Question: I'm working on a site that uses CSS to create hexagons. This technique uses a transform to rotate a box, clip the edges uses 'overflow:hidden' and then rotates the image inside the opposite direction to appear straight and display the hexagon, <URL> I modified to get it working. As you can see the transitions work just fine.
The problem I'm running into is now is that I want to apply a greyscale filter on hover to my design and I'm finding that all my transitions are now blurry. In Firefox Dev Edition I'm seeing the image and text start sharp, go blurry on hover, then go back to sharp. When looking in Chrome everything is blurry, hover or not.

'''
.hexContainer {width:400px;}
#categories {overflow:hidden;width:100%;margin:0 auto; padding:0 0 1em; position: relative;}
#categories .hexBox {position:relative;list-style-type:none;width:100%;padding-bottom:115%;float:left;overflow:hidden;visibility:hidden;-webkit-transform:rotate(-60deg) skewY(30deg);-ms-transform:rotate(-60deg) skewY(30deg);transform:rotate(-60deg) skewY(30deg); z-index: 10;}
#categories .hexBox *{position:absolute;visibility:visible;}
#categories .hexBox>div{width:100%;height:100%;text-align:center;color:#fff;overflow:hidden;-webkit-transform:skewY(-30deg) rotate(60deg);-ms-transform:skewY(-30deg) rotate(60deg);transform:skewY(-30deg) rotate(60deg);-webkit-backface-visibility:hidden;}
#categories .hexBox img{left:-100%;right:-100%;width:auto;height:100%;margin:0 auto; -webkit-filter: grayscale(100%); filter: grayscale(100%); transition: all 0.25s ease-in-out; -webkit-transition: all 0.25s ease-in-out;-moz-transition: all 0.25s ease-in-out; -webkit-transform: translateZ(0); }
#categories .hexBox h3 {position: absolute; bottom: 25%; left: 2%; font-weight: 300; color: #fff; transition: all 0.25s ease-in-out; -webkit-transition: all 0.25s ease-in-out;-moz-transition: all 0.25s ease-in-out;}
#categories .hexBox h3 strong {font-weight: 700; padding-left:.25em;}
#categories div p{width:90%;padding:0 5%;}
#categories .hexBox p{padding-top:50%;top:110%;padding-bottom:50%;}
/* hovers */
#categories .hexBox div:hover p{top:50%;padding-top:10%;}
#categories .hexBox div:hover img { -webkit-filter: grayscale(0%); filter: grayscale(0%); -webkit-transform: translateZ(0); }
#categories .hexBox div:hover h3 {bottom:40%;}
'''
You can see the issue here
<URL>
Any ideas on how I can fix this?
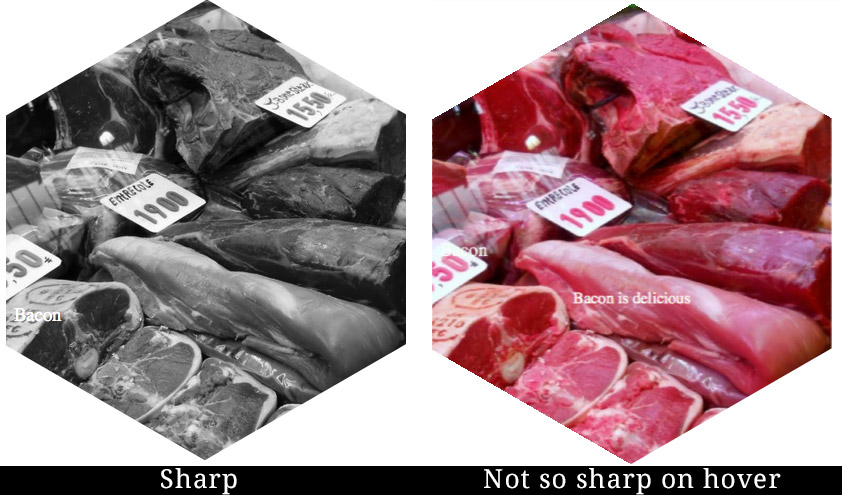
Answer: I think that I have a solution. It isn't blurred in my system, at least.
<URL>
What I have done:
1) Important: the image was being displayed rescaled. Native resolution 500x500, but assigned width 480px. That isn't helping to make display crisp
2) Changed way of getting grayscale. removed filter from the image, and added blend mode
'''
#categories .hexBox img{
left:-100%;
right:-100%;
margin:0 auto;
mix-blend-mode: luminosity;
-webkit-transform: translateZ(0);
}
'''
Now, for the blend mode to give results, we need white background in the container
'''
#categories .hexBox>div{
width:100%;
height:100%;
text-align:center;
background-color: white;
transition: all 2s ease-in-out;
}
'''
And we set the transition on it.
Now, for the fadeout of the grayscale filter, all we need is to make the container transparent
'''
#categories .hexBox div:hover {
background-color: transparent;
}
'''
Support for blend modes is more or less equivalent to filters.